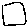
Label: square